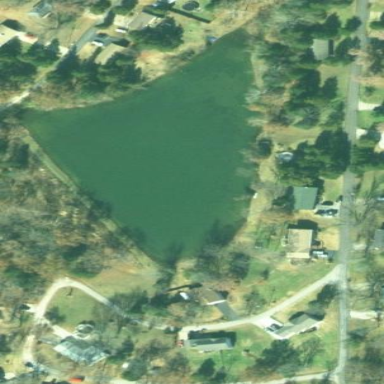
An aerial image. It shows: Reservoir.